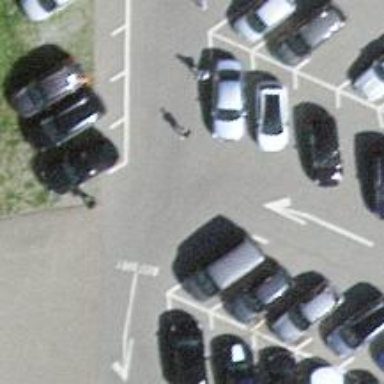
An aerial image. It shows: Asphalt parking aisle road.